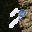
Label: 7